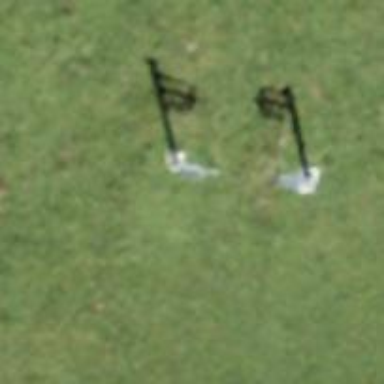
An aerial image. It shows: Pylon for aerialway.